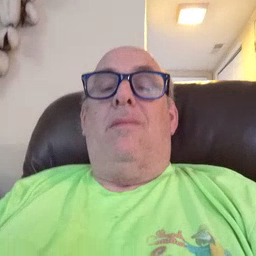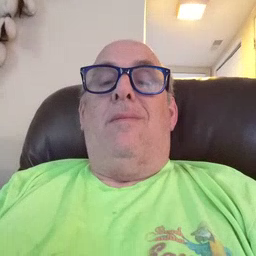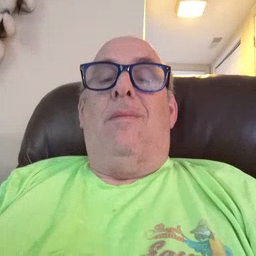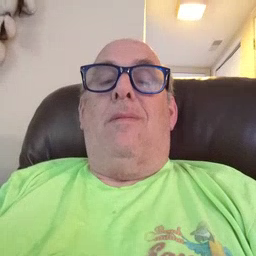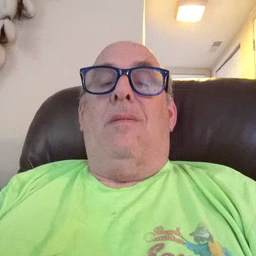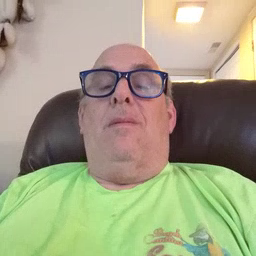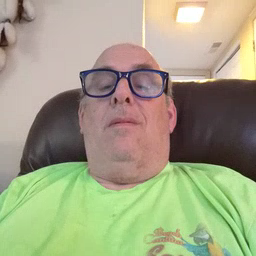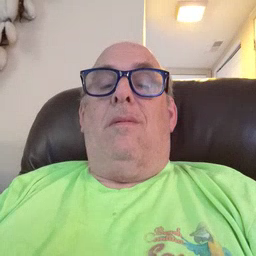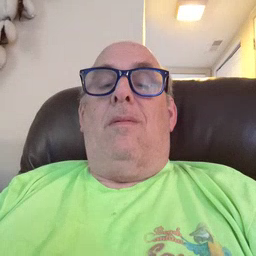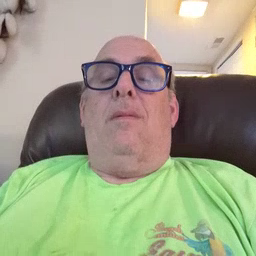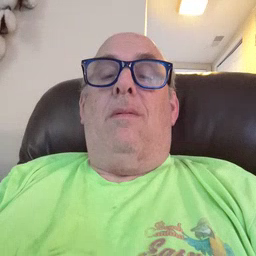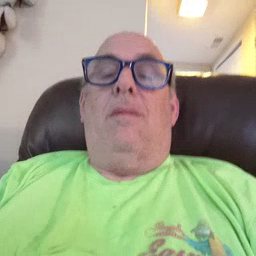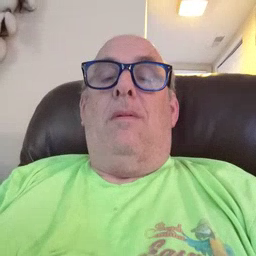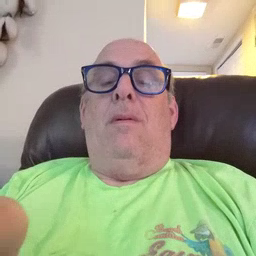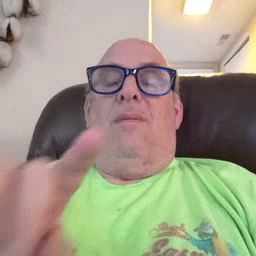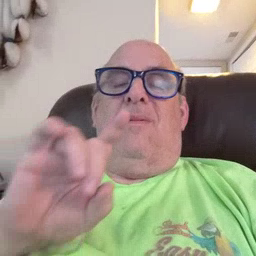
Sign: hate